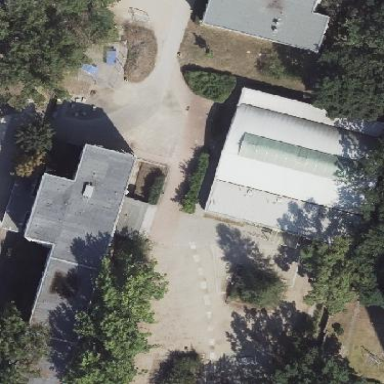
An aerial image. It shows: Round-roofed school building.